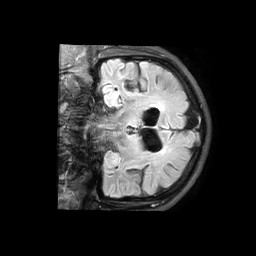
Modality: FLAIR
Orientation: coronal
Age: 73
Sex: male
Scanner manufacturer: philips
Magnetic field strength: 3 T
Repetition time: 11 s
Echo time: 0.12 s